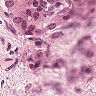
Metastatic tissue present: yes